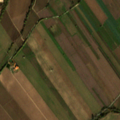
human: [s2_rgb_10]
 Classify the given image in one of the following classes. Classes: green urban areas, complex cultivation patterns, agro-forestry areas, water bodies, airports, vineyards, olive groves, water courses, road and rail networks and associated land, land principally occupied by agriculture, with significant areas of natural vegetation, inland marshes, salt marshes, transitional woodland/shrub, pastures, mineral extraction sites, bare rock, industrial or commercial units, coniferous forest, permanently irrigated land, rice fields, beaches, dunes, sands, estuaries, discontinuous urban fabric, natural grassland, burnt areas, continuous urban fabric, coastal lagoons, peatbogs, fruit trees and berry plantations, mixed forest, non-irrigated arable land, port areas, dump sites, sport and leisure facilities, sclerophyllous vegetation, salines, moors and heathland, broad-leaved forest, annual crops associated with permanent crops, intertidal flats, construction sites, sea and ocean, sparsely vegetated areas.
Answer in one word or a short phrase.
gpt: permanently irrigated land, vineyards, beaches, dunes, sands